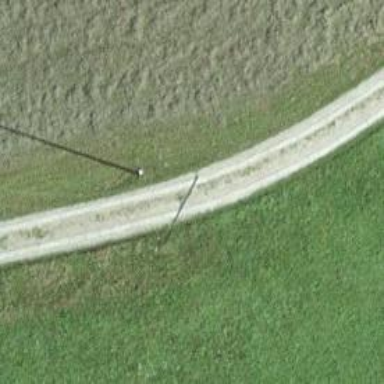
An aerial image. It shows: Pebblestone track.